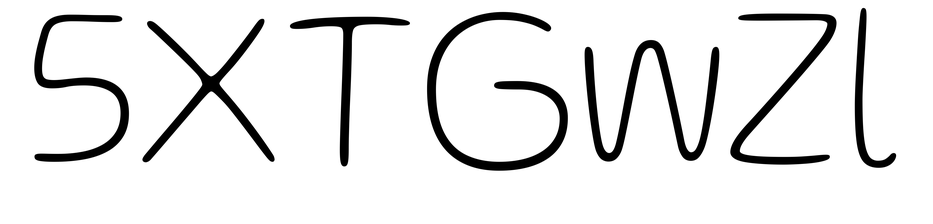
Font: Gluten_Thin